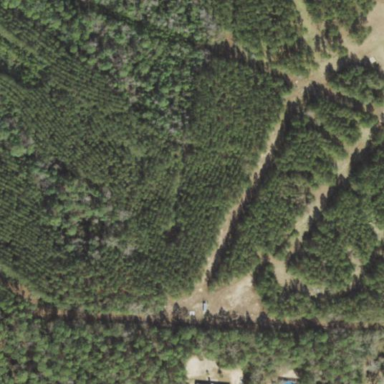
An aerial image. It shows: Forest area dominated by needle-leaved trees.